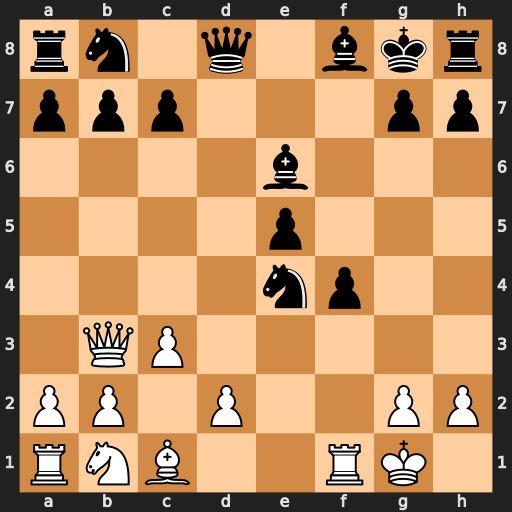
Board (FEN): rn1q1bkr/ppp3pp/4b3/4p3/4np2/1QP5/PP1P2PP/RNB2RK1
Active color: w
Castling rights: -
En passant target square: -
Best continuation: Qxe6#